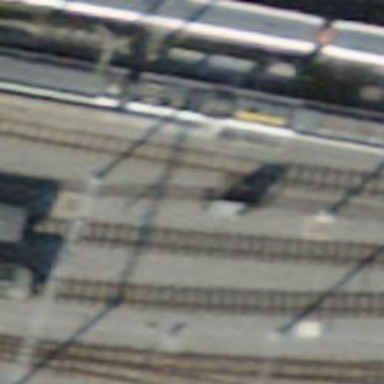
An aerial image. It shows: Narrow-gauge railway yard with electrified contact line.